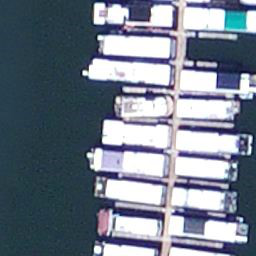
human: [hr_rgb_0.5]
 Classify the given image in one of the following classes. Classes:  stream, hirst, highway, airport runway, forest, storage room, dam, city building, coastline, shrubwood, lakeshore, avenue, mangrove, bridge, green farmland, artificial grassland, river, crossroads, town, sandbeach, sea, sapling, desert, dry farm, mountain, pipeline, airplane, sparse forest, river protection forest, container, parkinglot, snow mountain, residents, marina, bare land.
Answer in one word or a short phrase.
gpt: marina